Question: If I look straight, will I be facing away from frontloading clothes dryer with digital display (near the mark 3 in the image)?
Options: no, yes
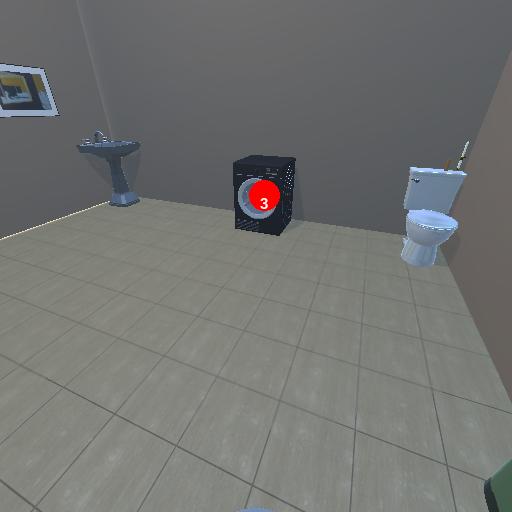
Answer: no